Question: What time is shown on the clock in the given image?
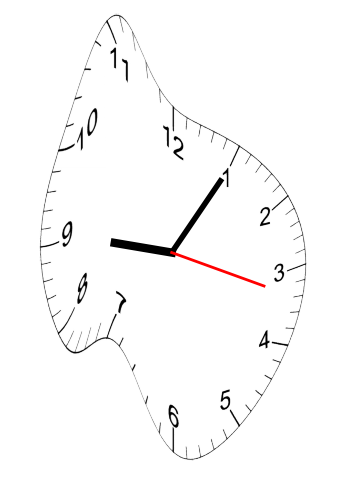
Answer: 09:05:17